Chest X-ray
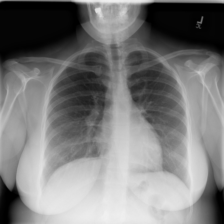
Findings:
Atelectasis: negative
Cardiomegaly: negative
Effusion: negative
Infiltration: positive
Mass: negative
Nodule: negative
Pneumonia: negative
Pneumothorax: negative
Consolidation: negative
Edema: negative
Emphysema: negative
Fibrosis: negative
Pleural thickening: negative
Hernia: negative